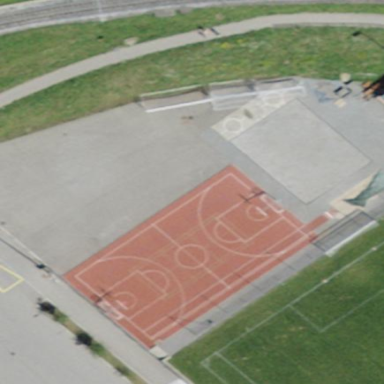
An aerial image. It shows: Tartan basketball court on the leisure land pitch.